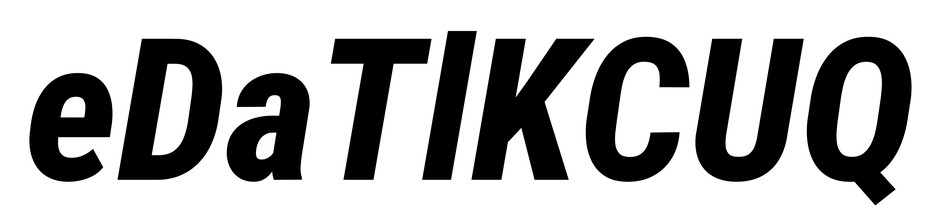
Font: Roboto-Italic_Condensed_ExtraBold_Italic